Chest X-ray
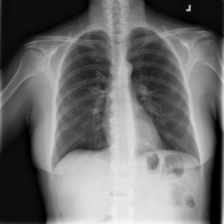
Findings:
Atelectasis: negative
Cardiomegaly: negative
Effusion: negative
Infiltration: negative
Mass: negative
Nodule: negative
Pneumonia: negative
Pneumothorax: negative
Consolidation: negative
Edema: negative
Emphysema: negative
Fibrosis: negative
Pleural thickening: negative
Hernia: negative